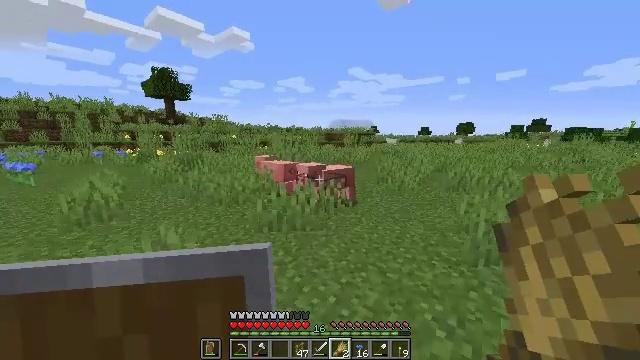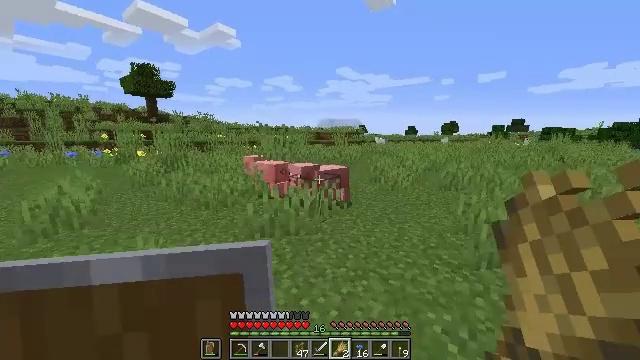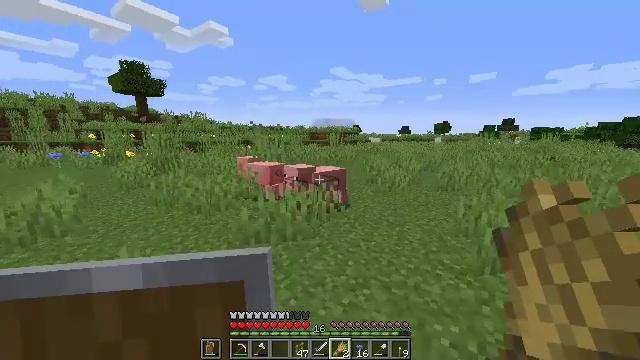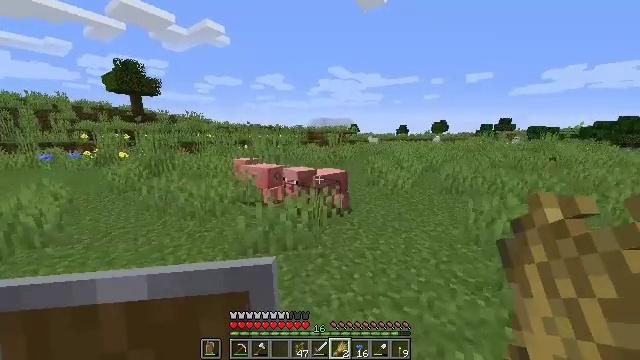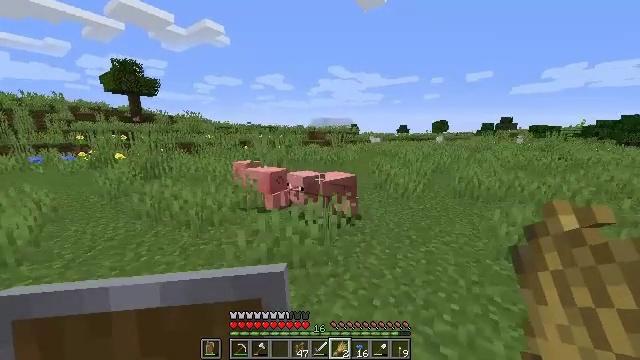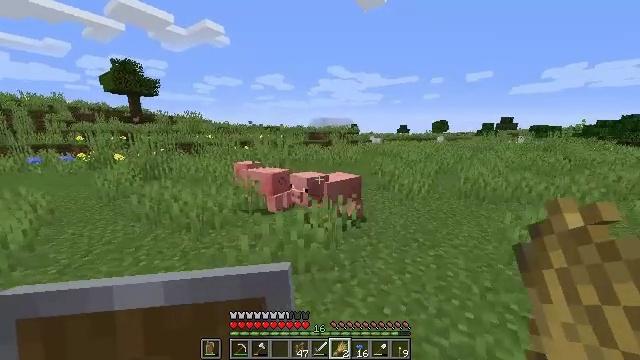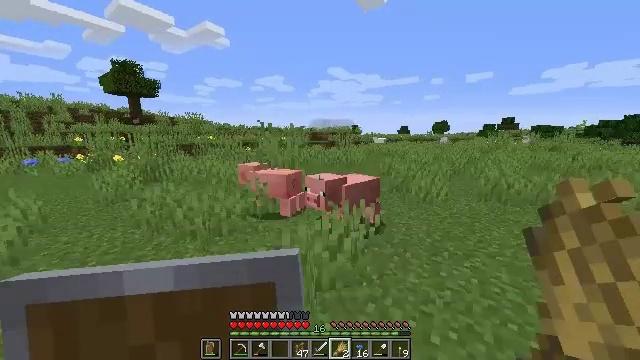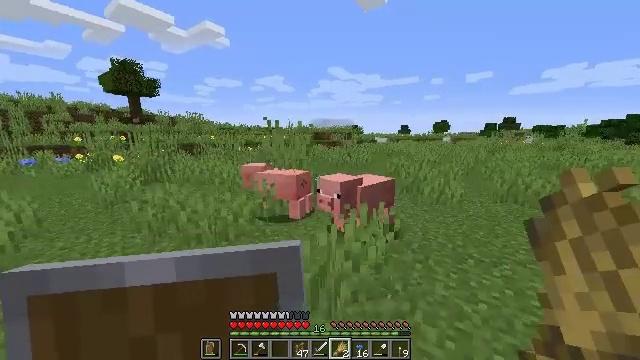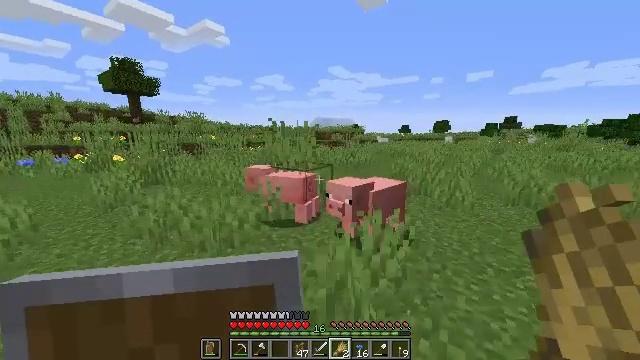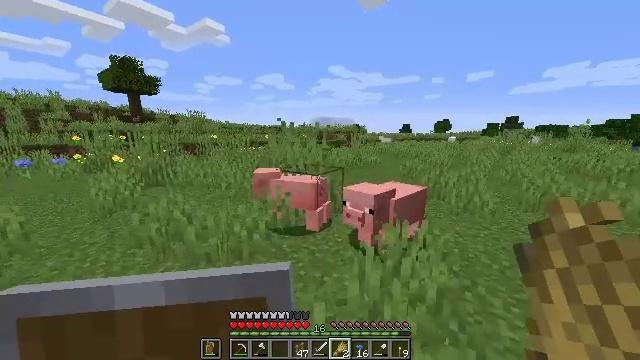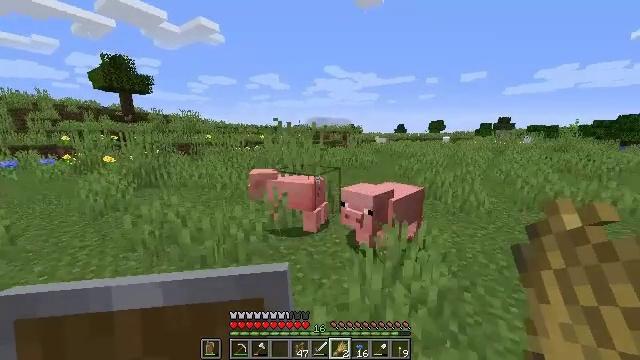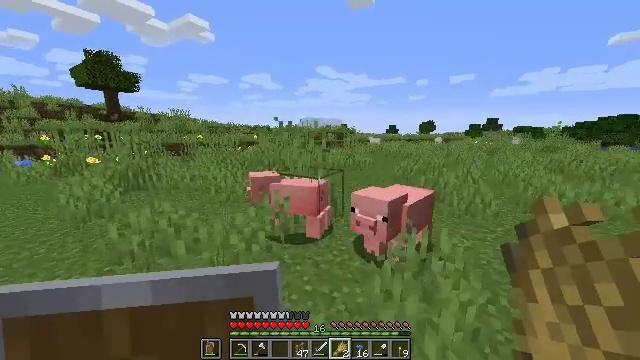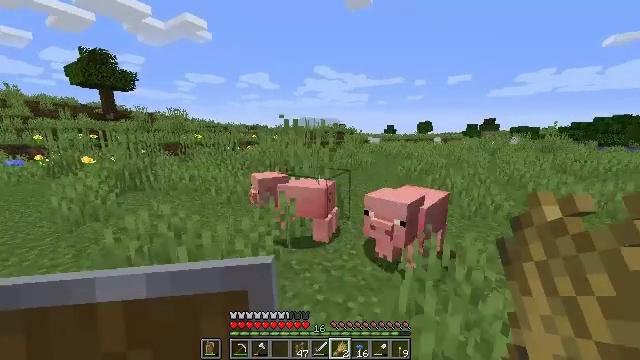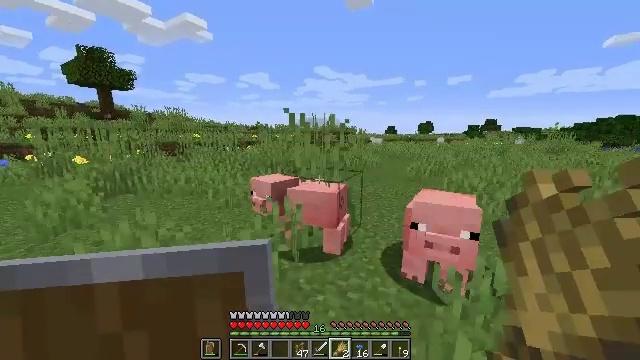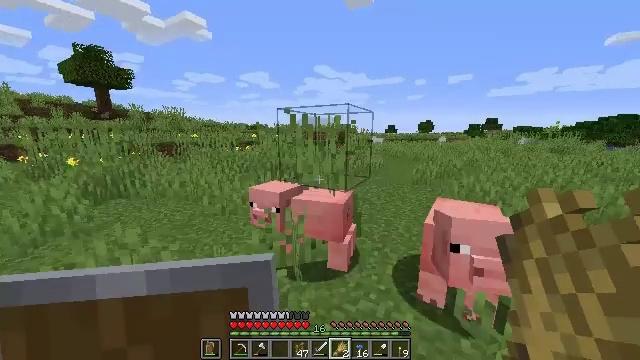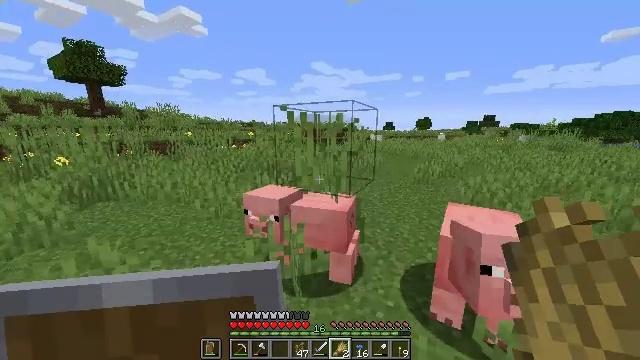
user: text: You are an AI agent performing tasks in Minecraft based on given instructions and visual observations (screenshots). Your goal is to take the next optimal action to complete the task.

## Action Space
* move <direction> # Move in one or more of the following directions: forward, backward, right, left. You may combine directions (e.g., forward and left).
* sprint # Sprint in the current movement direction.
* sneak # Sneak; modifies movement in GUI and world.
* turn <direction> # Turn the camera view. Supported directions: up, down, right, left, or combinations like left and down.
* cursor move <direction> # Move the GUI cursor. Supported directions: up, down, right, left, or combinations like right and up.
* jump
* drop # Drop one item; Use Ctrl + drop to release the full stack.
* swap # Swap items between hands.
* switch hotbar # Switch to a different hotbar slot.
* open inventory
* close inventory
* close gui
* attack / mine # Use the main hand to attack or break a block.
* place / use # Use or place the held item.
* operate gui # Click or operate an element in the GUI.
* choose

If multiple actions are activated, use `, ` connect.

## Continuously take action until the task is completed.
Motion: motion action
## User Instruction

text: Utilize the crafting table to create an iron hoe.
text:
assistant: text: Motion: move forward, turn right
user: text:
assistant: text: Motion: move forward, turn right
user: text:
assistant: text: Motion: move forward
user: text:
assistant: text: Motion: move forward and move left
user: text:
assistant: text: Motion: move forward and move left
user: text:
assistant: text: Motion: move forward and move left
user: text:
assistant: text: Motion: move forward and move left
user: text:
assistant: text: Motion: move forward and move left
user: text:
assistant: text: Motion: move forward and move left
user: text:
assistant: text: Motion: move forward and move left, turn right
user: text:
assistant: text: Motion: move forward and move left, turn right
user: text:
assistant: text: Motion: move forward
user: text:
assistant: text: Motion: move forward
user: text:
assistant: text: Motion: move forward
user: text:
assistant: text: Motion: move forward
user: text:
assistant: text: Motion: move forward
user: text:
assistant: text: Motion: turn right and down
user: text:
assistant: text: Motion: move back, turn right and down
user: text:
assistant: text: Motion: move back, turn right and down
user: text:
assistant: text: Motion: move back, turn right
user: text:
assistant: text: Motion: move back, turn right
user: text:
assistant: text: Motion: move back
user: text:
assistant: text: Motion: move back and move right
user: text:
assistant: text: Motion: move back and move right
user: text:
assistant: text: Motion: move back and move right
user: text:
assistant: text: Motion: move back and move right
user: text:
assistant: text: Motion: move right
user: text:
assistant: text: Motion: no_op
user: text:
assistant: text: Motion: no_op
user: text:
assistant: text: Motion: no_op